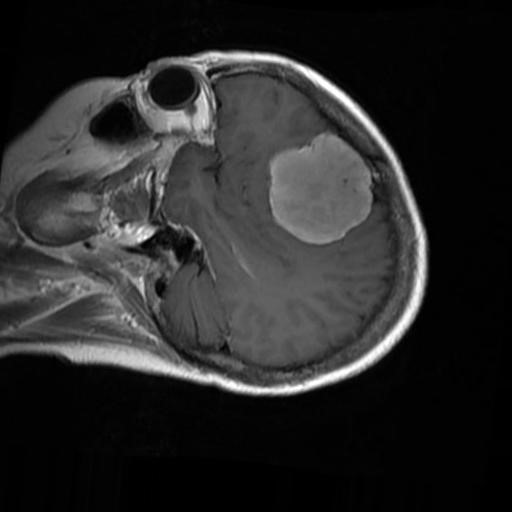
Label: brain_menin